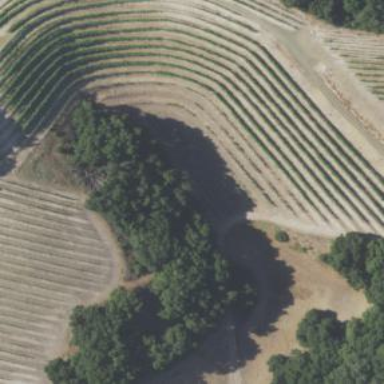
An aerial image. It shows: Vineyard where grapes are grown.